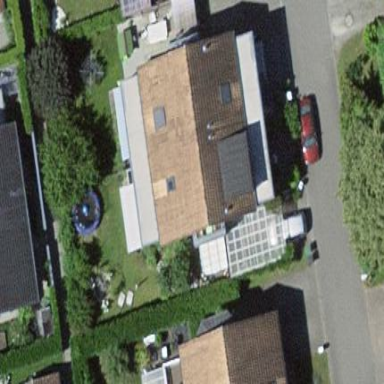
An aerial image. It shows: Building with tiled roof.